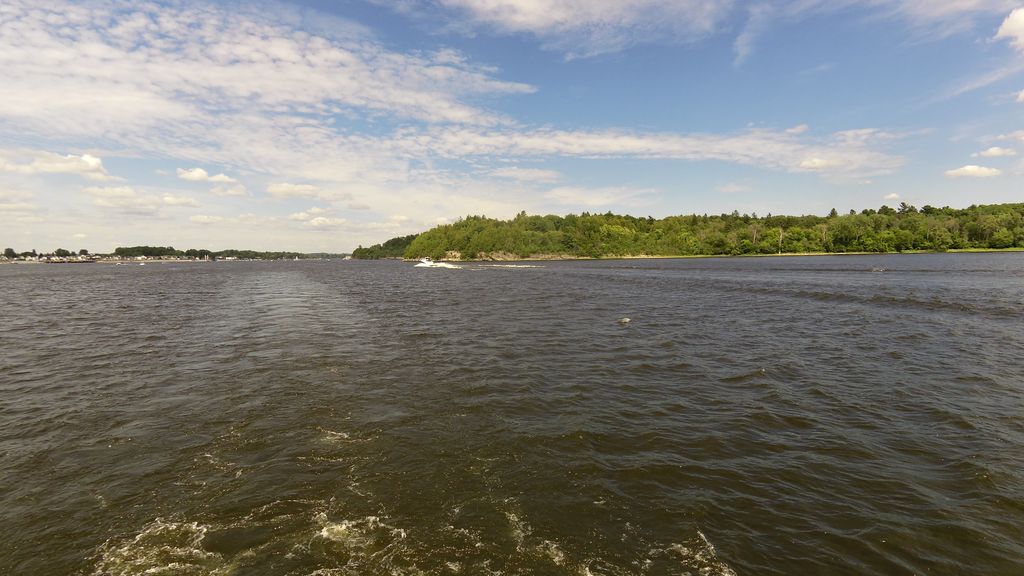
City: ottawa-gatineau